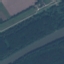
Land use / land cover: River